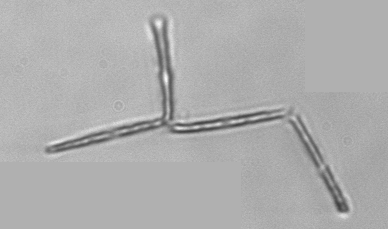
Label: Thalassionema